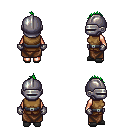
a pixel art fantasy rpg character, female body template, human, light skin, leather chest armor, robe skirt, green mohawk hairstyle, metal helm, metal gloves, gray slippers, four views (front, back, left, right), 2x2 character sprite sheet, small pixel art, hard edges, no anti-aliasing